Question: I want to plot the results from a six factor personality test as a circumplex.
The test in question is the (AIST-R; Bergmann & Eder, 2005) <URL>. You can use the answers below to plot the "Felddarstellung" [field representation] recommended in the manual in stead of the interest profile to better visualize the vector of differentiation.
The resulting graphic should look similar to this:

The test results are given as angles and lengths.
- 'arrows'- How can I add tickmarks to such a vector?- How can I define the points of a polygon (here in grey) in a similar manner, i.e. by providing an angle and a distance from the origin, instead of coordinates)?
I can of course calculate the endpoints, but I would like to avoid this. Also, I wouldn't know how to add tick marks to an arrow.
---
My attempts that did not work:
'''
par(pin = c(4, 4))
plot(0, 0, type = "n", xlim = c(-60, 60), ylim = c(-60, 60))
symbols(c(0, 0, 0), c(0, 0, 0), circles = c(60, 1.5, 1.5), inches = FALSE, add = TRUE, fg = c("black", "black", "white"), bg = c("transparent", "#000000", "transparent"))
arrows(0, 0, length = c(60, 60, 60, 60, 60, 60), angle = c(0, 60, 120, 180, 240, 300))
'''
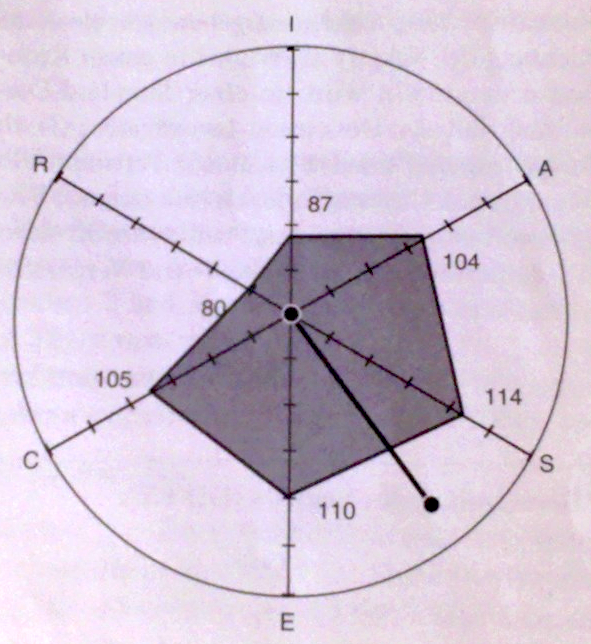
Answer: The following uses 'base' functions and a couple of functions that we define ourselves.
While you requested a method that doesn't require calculating coordinates of segments' end points, I think this is impossible. However, we can define a simple helper function that uses some basic trigonometry to calculate the coordinates given the angle (clockwise from the positive y-axis) and the segment length. We do this below, as well as defining a function that plots a rotated axis.
'''
get.coords <- function(a, d, x0, y0) {
a <- ifelse(a <= 90, 90 - a, 450 - a)
data.frame(x = x0 + d * cos(a / 180 * pi),
y = y0+ d * sin(a / 180 * pi))
}
rotatedAxis <- function(x0, y0, a, d, symmetrical=FALSE, tickdist, ticklen, ...) {
if(isTRUE(symmetrical)) {
axends <- get.coords(c(a, a + 180), d, x0, y0)
tick.d <- c(seq(0, d, tickdist), seq(-tickdist, -d, -tickdist))
} else {
axends <- rbind(get.coords(a, d, x0, y0), c(x0, y0))
tick.d <- seq(0, d, tickdist)
}
invisible(lapply(apply(get.coords(a, d=tick.d, x0, y0), 1, function(x) {
get.coords(a + 90, c(-ticklen, ticklen), x[1], x[2])
}), function(x) lines(x$x, x$y, ...)))
lines(axends$x, axends$y, ...)
}
'''
'get.coords' takes arguments 'a' (a vector of angles), 'd' (a vector of segment lengths), and 'x0' and 'y0', the coordinates of the known point. Vectors 'a' and 'd' are recycled as necessary. The function returns a 'data.frame' with elements 'x' and 'y' giving the coordinates corresponding to each angle/length pair.
'rotatedAxis' plots an axis between 'x0, y0' and the point 'd' units away along the line at angle 'a'. If 'symmetrical' is 'TRUE', the axis extends 'd' units in opposite directions. Tick marks, of height 'ticklen' are plotted 'tickdist' units apart.
Plotting of the circle uses 'get.coords' to calculate coordinates along the circumference, and plots the line connecting these with 'polygon' (<URL>.
Below we use these functions to replicate the plot provided by the OP.
'''
# Set up plotting device
plot.new()
plot.window(xlim=c(-70, 70), ylim=c(-70, 70), asp=1)
# Plot circle with radius = 60 units and centre at the origin.
polygon(get.coords(seq(0, 360, length.out=1000), 60, 0, 0), lwd=2)
# Plot a polygon with vertices along six axes, at distances of 17, 34, 44, 40,
# 35, and 10 units from the centre.
poly.pts <- get.coords(seq(0, 300, 60), c(17, 34, 44, 40, 35, 10), 0, 0)
polygon(poly.pts$x, poly.pts$y, col='gray', lwd=2)
# Plot the rotated axes
rotatedAxis(0, 0, a=60, d=60, symmetrical=TRUE, tickdist=10, ticklen=1)
rotatedAxis(0, 0, a=120, d=60, symmetrical=TRUE, tickdist=10, ticklen=1)
rotatedAxis(0, 0, a=180, d=60, symmetrical=TRUE, tickdist=10, ticklen=1)
# Add text labels to circumference
text.coords <- get.coords(seq(0, 300, 60), 65, 0, 0)
text(text.coords$x, text.coords$y, c('I', 'A', 'S', 'E', 'C', 'R'))
# Plot a second point and connect to centre by a line
point2 <- get.coords(145, 50, 0, 0)
points(point2, pch=20, cex=2)
segments(0, 0, point2$x, point2$y, lwd=3)
# Plot central point
points(0, 0, pch=21, bg=1, col=0, lwd=2, cex=2)
'''
( I heavily edited this post - without changing it's general message drastically - in order to make it easier to read and more generally applicable. Additions/changes include that I now define a function to plot rotated axes, plot the circle by calculating coordinates of vertices along the circumference and plotting with 'polygon', as inspired by @timriffe.)